Question: I installed TFS on my laptop with Sql express. SO i dont have server environment.
I selected local at the time of TFS workspace creation.
Worksapce location is D:\TFSWorkspace
My VS project location: D:\VS 2013 Projects\TestApplicationForTFS

There are physical files in my project, but there is nothing in TFSWorkspace Except a folder with project name but its empty.
Is it normal?
TFS workspace dont get the files from developer's project location?
Is it because i selected local and not server?
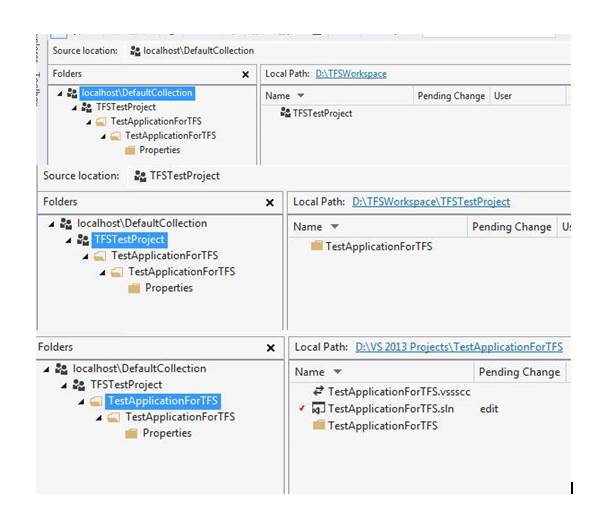
Answer: It's because you have mapped your project 'TestApplicationForTFS' from 'D:\VS 2013 Projects\TestApplicationForTFS' to TFS, so the workspace for your project 'TestApplicationForTFS' is 'D:\VS 2013 Projects\TestApplicationForTFS'.
To change the workspace for project 'TestApplicationForTFS', go to File--Source Control--Advanced--Workspaces, select the workspace you are using, and click Edit, to change the local folder for project 'TestApplicationForTFS' to 'D:\TFSWorkspace\TFSTestProject\TestApplicationForTFS'.
<URL>